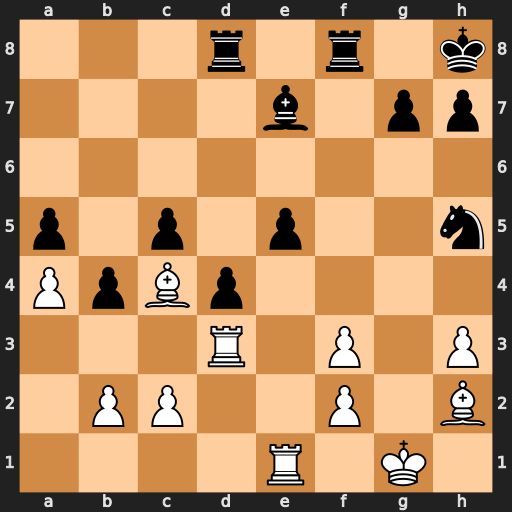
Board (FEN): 3r1r1k/4b1pp/8/p1p1p2n/PpBp4/3R1P1P/1PP2P1B/4R1K1
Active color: w
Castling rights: -
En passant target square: -
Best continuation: Rxe5 Bd6 Rxh5 Bxh2+ Kxh2